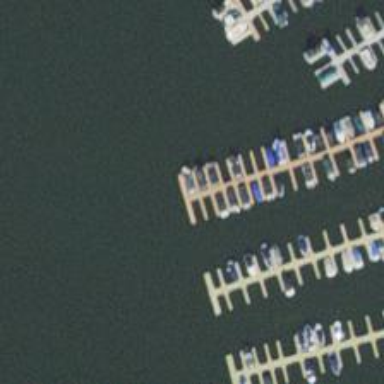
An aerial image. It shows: Man-made pier.